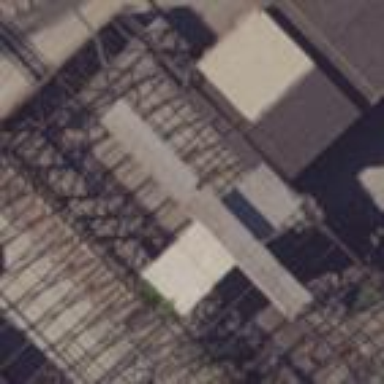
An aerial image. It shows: Industrial building.